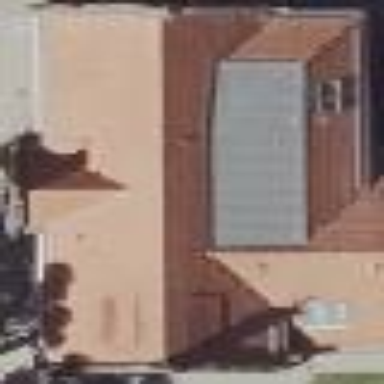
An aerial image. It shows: Building with gabled roof.